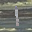
Label: 1